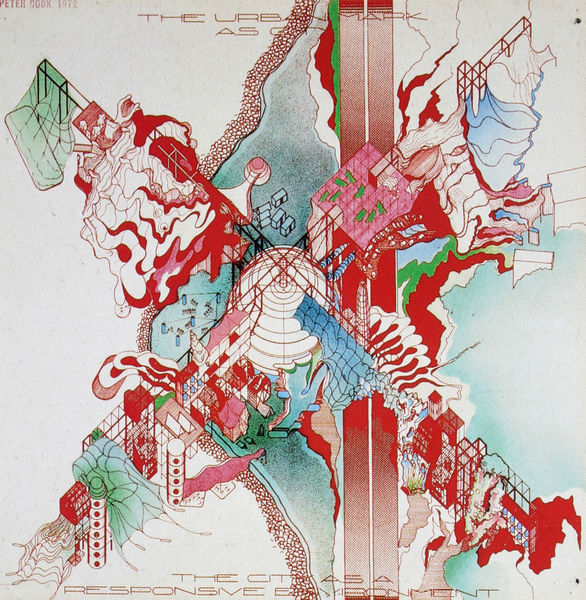
Titel: The Urban Mark - Metamorphotische Studie
Künstler: Archigram
Schlagwörter: blau, grün, see, stadt, ufer, fenster, schwarz, weiss, dach, haus, rot, häuser, hügel, gitter, turm, linien, plan, urbanistik, isobaren